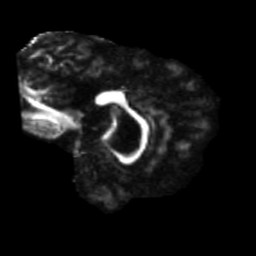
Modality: FA
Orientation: sagittal
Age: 68
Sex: female
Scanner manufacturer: siemens
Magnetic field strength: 3 T
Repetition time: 5.47 s
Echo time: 0.0854 s